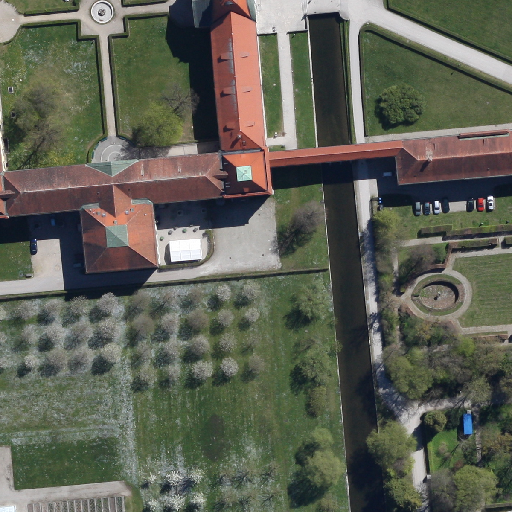
Referring expression: vehicle in the parking area